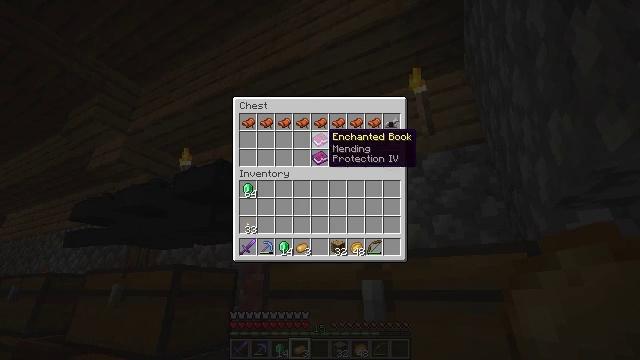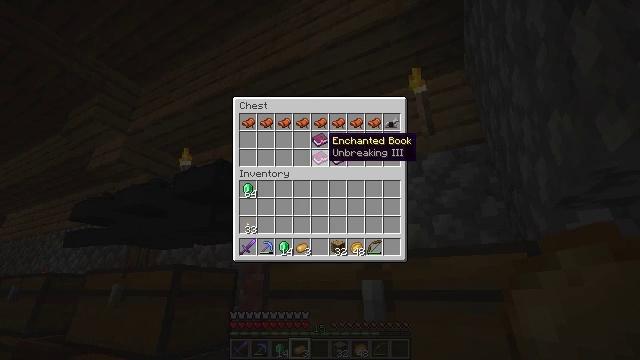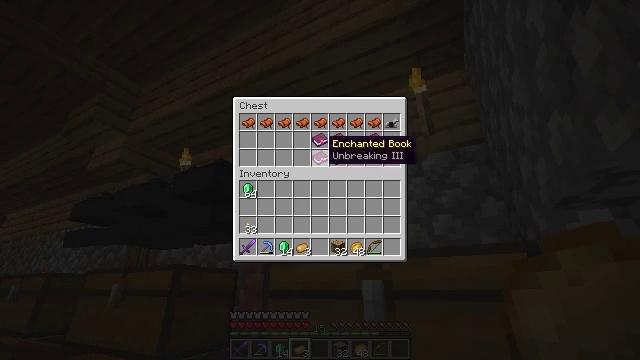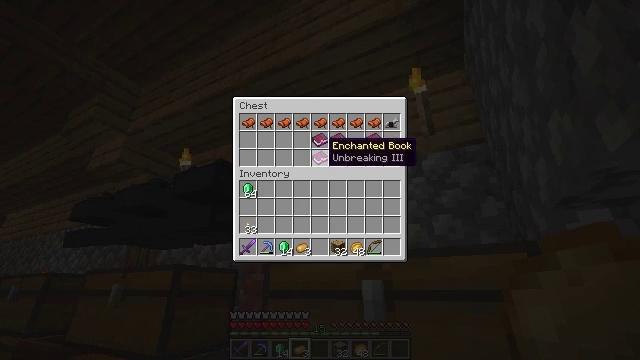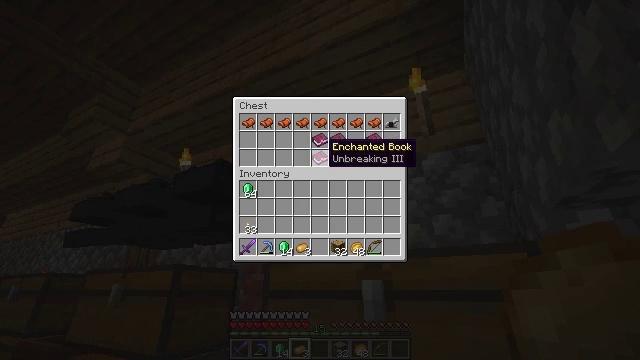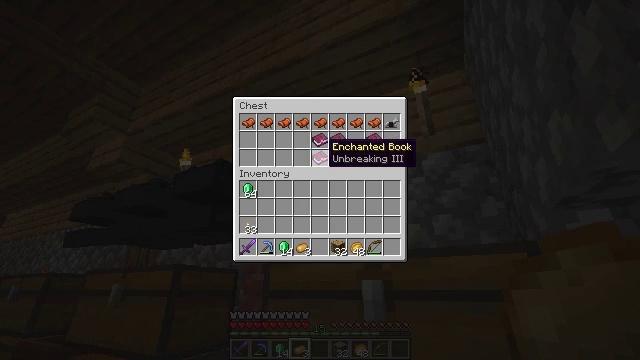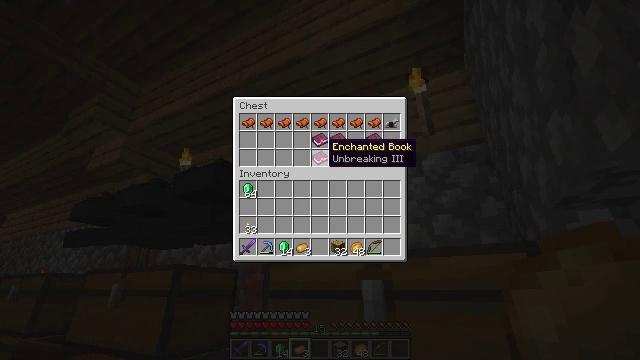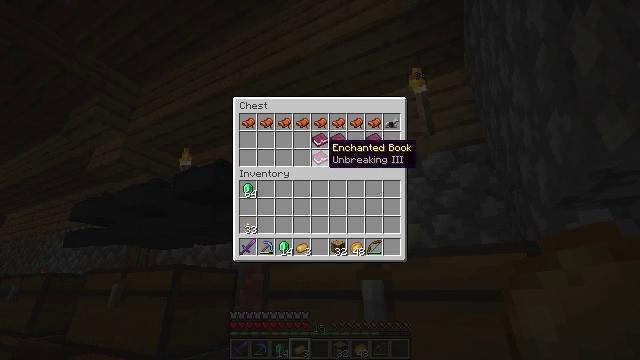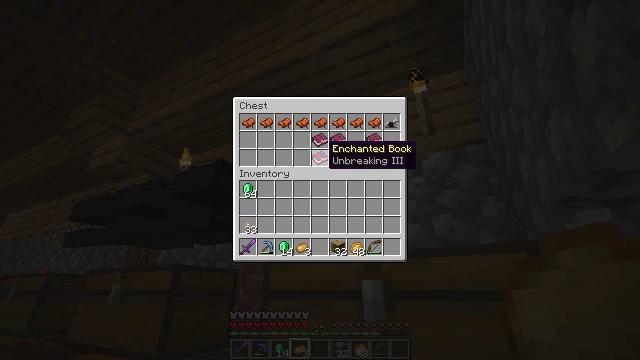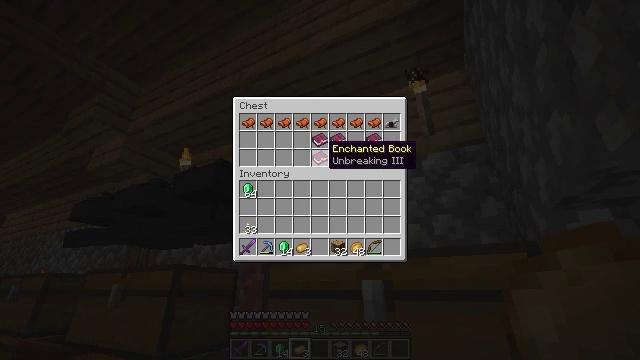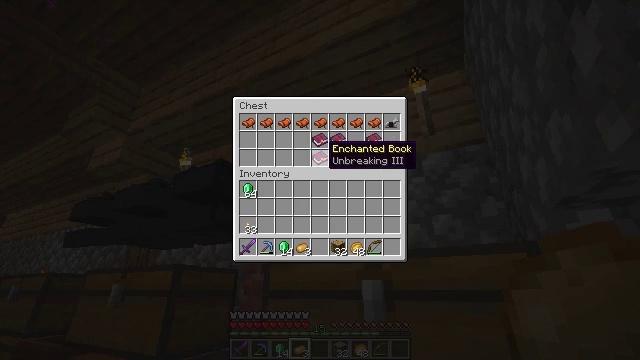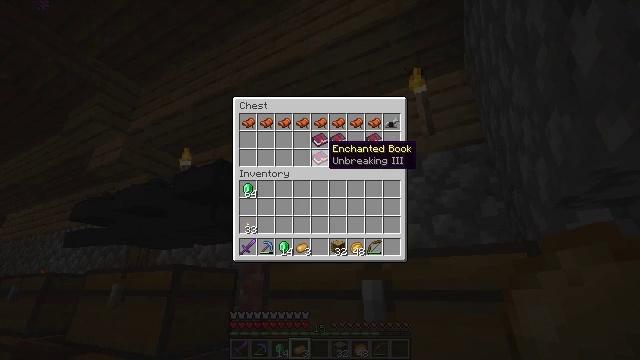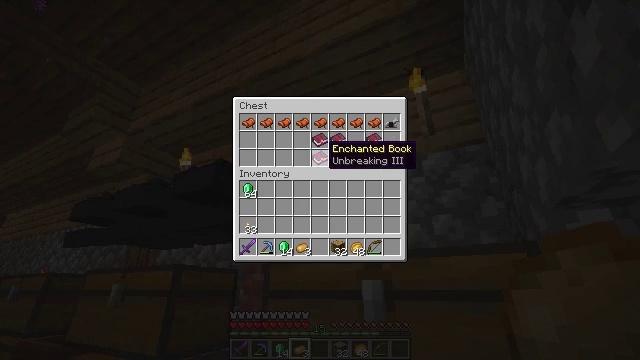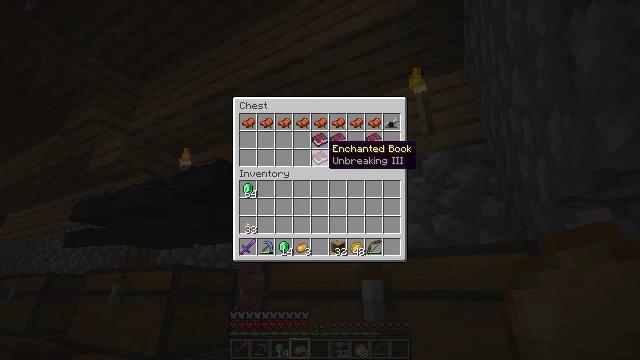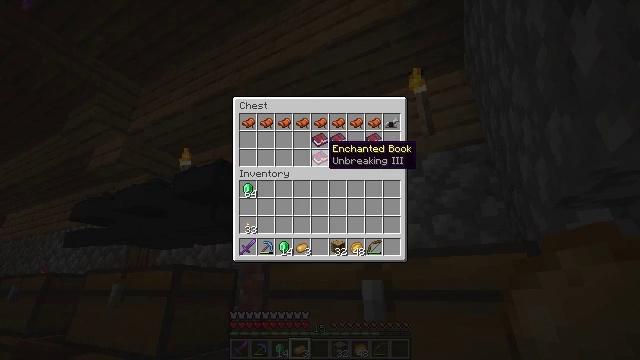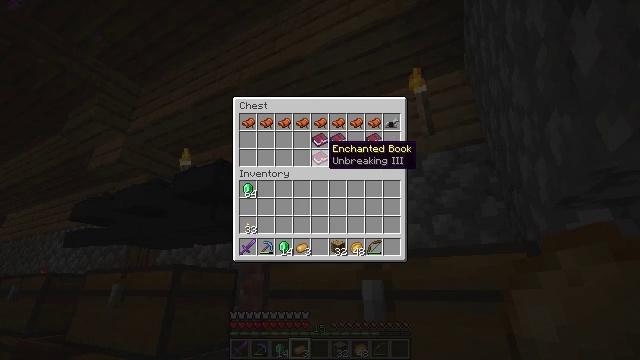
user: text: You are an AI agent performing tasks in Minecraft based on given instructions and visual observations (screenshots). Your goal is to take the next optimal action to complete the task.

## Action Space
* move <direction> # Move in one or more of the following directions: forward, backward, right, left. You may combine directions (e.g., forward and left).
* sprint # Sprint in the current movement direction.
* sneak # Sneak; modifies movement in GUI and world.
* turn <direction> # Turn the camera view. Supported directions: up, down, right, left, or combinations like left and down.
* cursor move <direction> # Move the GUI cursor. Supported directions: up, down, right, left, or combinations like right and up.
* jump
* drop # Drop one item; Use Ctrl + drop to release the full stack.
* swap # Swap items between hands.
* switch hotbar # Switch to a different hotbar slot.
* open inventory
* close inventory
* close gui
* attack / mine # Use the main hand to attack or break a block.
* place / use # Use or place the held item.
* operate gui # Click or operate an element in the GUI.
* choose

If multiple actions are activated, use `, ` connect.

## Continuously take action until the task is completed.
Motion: motion action
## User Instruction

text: Collect cobblestone blocks for construction.
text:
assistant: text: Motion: no_op
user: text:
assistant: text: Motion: no_op
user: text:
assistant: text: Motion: no_op
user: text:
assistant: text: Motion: no_op
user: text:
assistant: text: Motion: no_op
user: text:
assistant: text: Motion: no_op
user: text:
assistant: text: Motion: no_op
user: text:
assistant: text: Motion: no_op
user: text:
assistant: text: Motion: no_op
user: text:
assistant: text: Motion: no_op
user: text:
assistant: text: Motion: no_op
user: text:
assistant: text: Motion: no_op
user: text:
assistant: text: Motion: no_op
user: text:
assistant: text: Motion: no_op
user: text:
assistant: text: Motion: no_op
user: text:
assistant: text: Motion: no_op
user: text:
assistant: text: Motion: no_op
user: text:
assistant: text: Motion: no_op
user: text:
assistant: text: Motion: no_op
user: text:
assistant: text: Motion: no_op
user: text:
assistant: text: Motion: no_op
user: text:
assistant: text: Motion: no_op
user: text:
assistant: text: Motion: no_op
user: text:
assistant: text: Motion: no_op
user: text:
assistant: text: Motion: no_op
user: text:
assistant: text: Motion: no_op
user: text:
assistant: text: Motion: no_op
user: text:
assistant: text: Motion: no_op
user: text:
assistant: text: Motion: no_op
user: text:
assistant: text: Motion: no_op